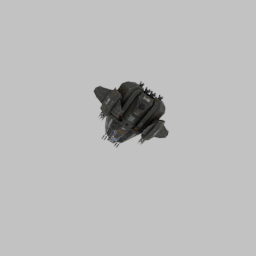
Label: mechanical